Question: I barely used windows forms before so I don't know where to look. Are there any easy ways to accomplish something like this?

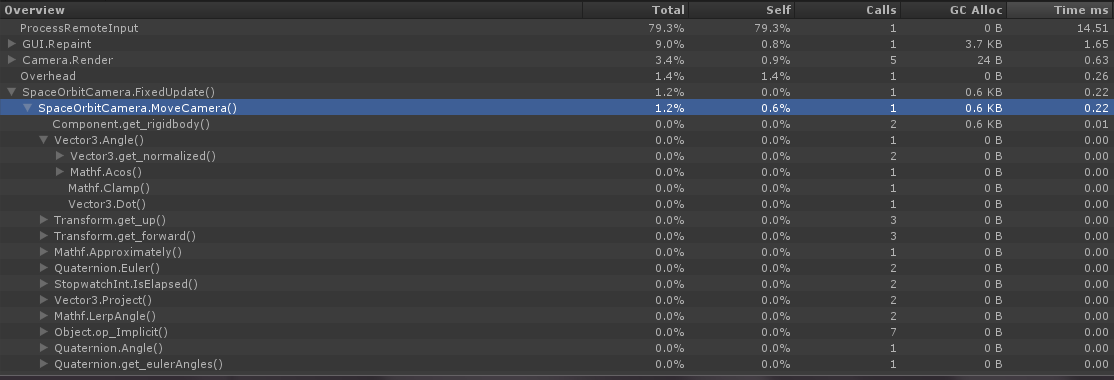
Answer: You can mimick the overall structure with a TreeView pretty easily:

Alternatively, you could build it as a web page (if you prefer web development or want to have the data more portable) and load it in a Browser object.
<URL>